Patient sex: F
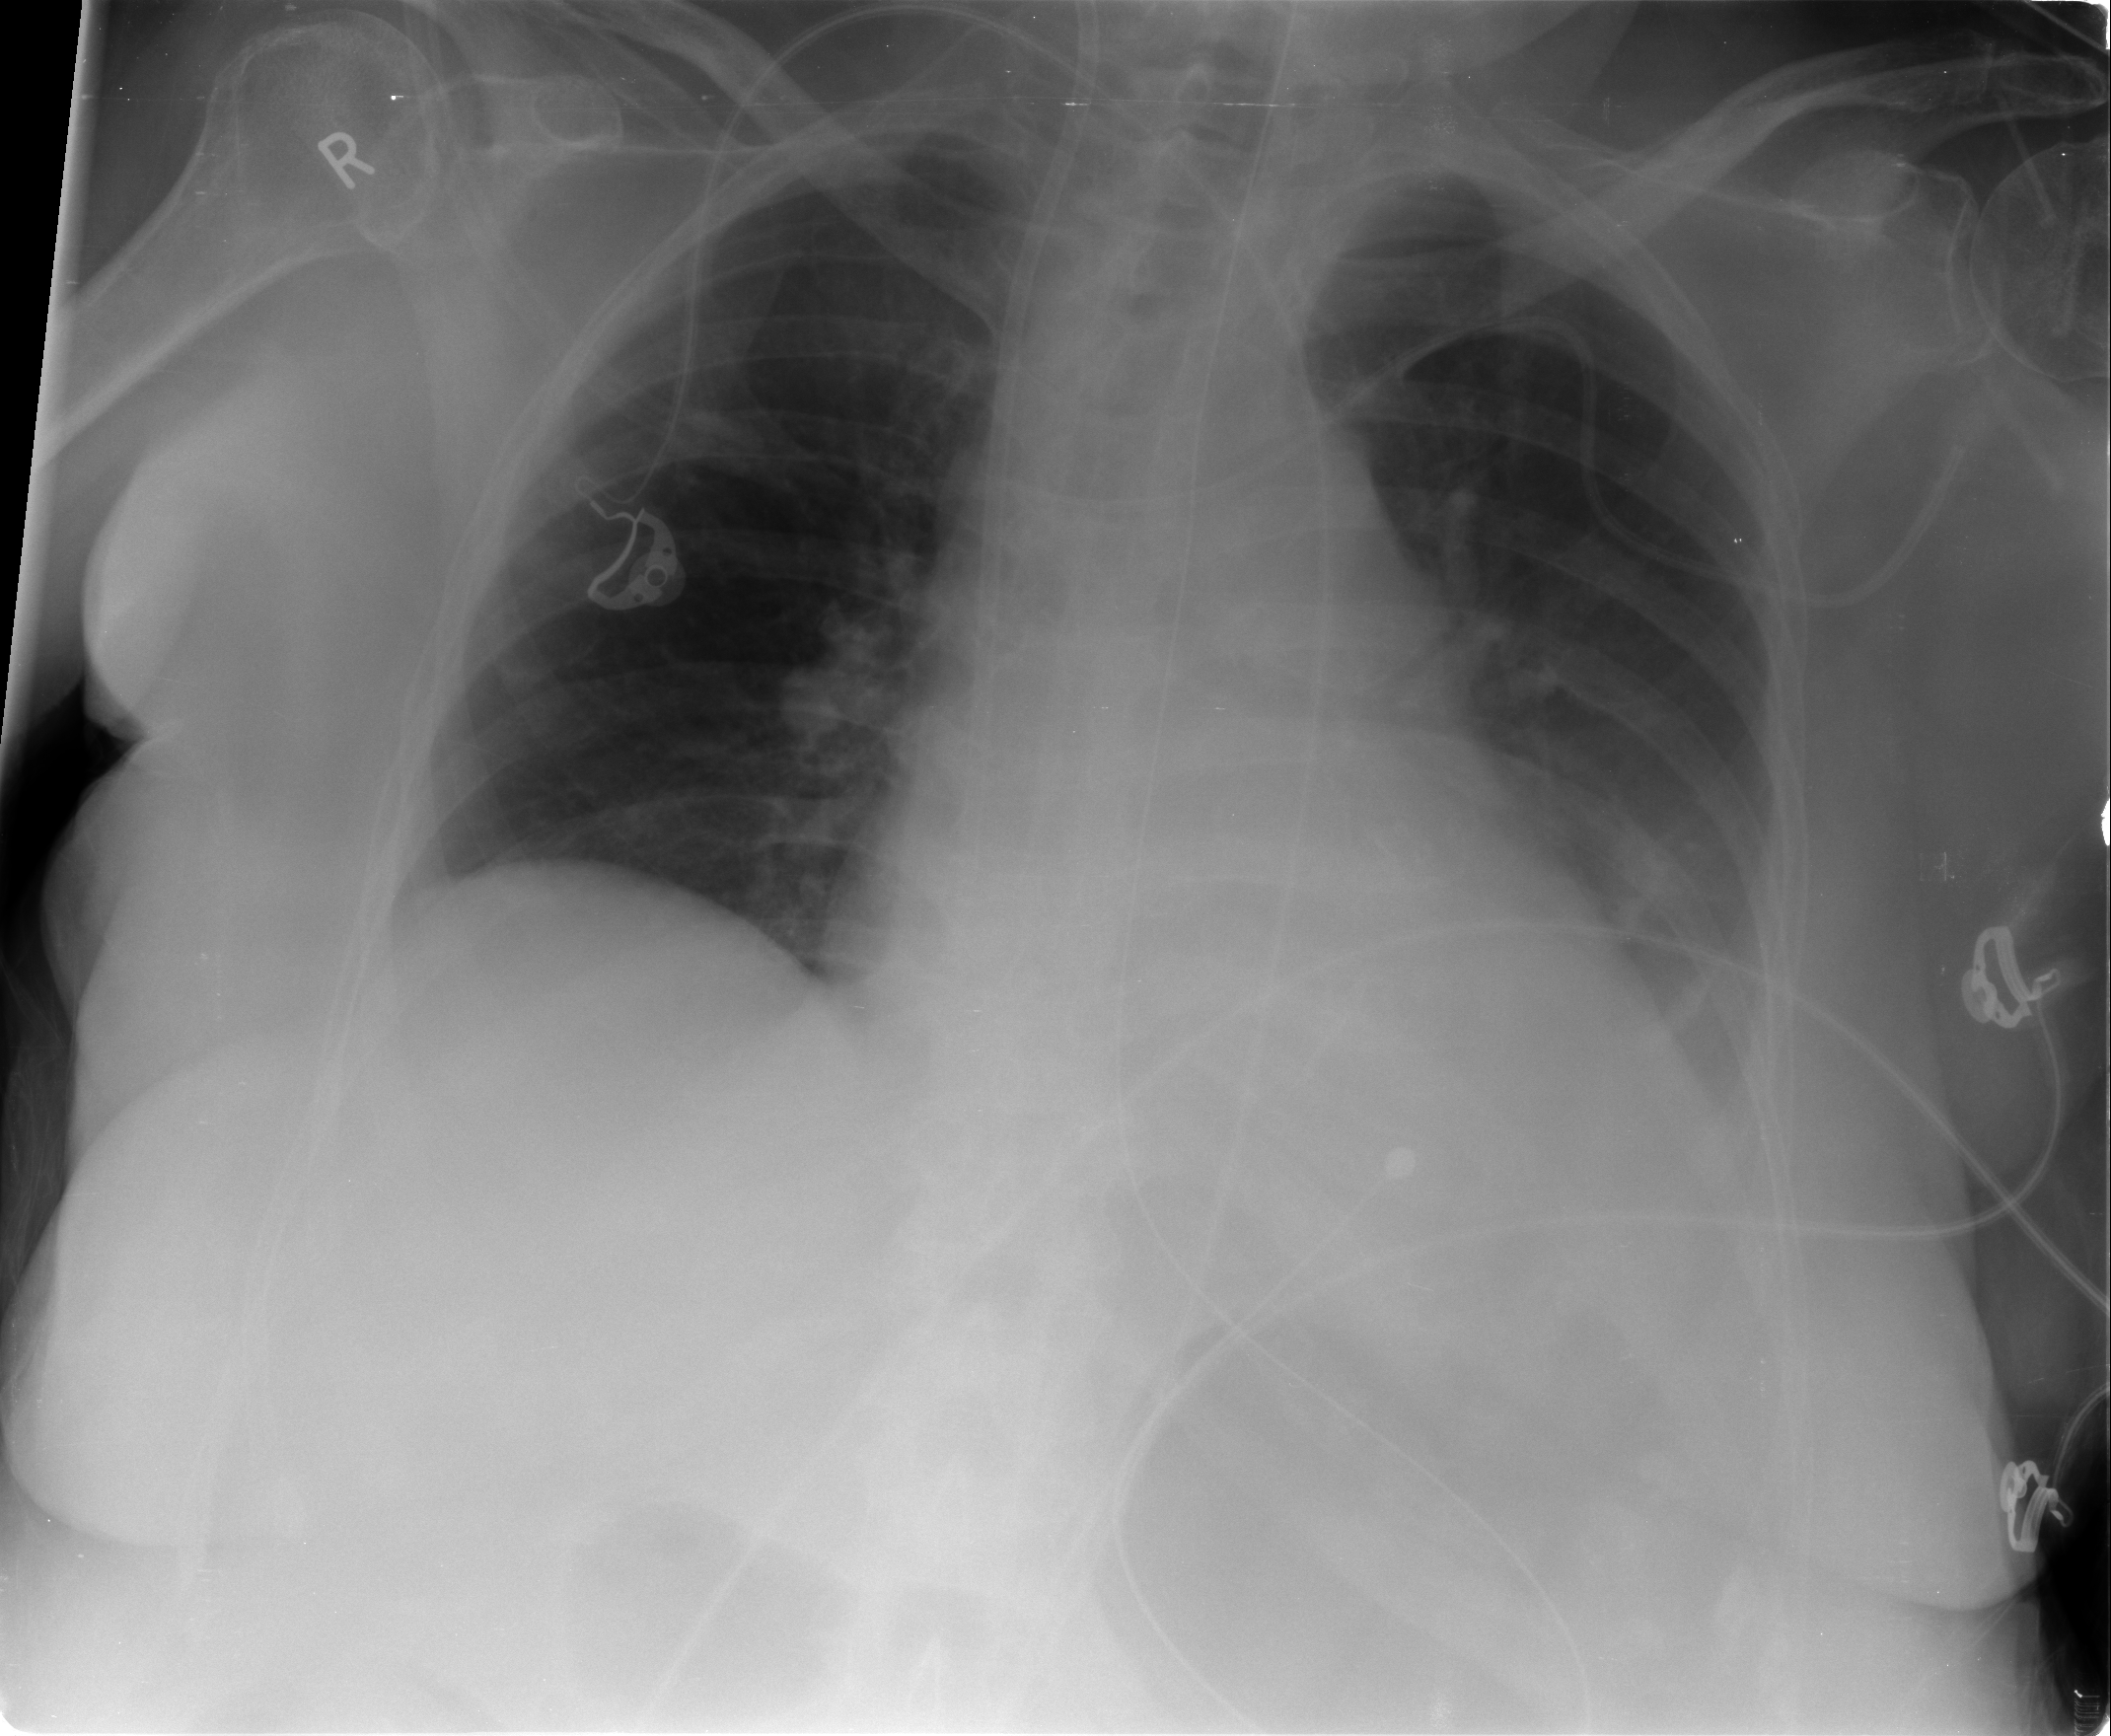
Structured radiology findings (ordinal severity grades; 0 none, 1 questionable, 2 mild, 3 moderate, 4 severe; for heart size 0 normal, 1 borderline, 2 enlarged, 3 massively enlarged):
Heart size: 1
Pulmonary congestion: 0
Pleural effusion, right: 0
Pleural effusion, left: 1
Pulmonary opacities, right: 0
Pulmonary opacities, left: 0
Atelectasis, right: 0
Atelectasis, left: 2